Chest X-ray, PA view. Patient: 68 years old, sex M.
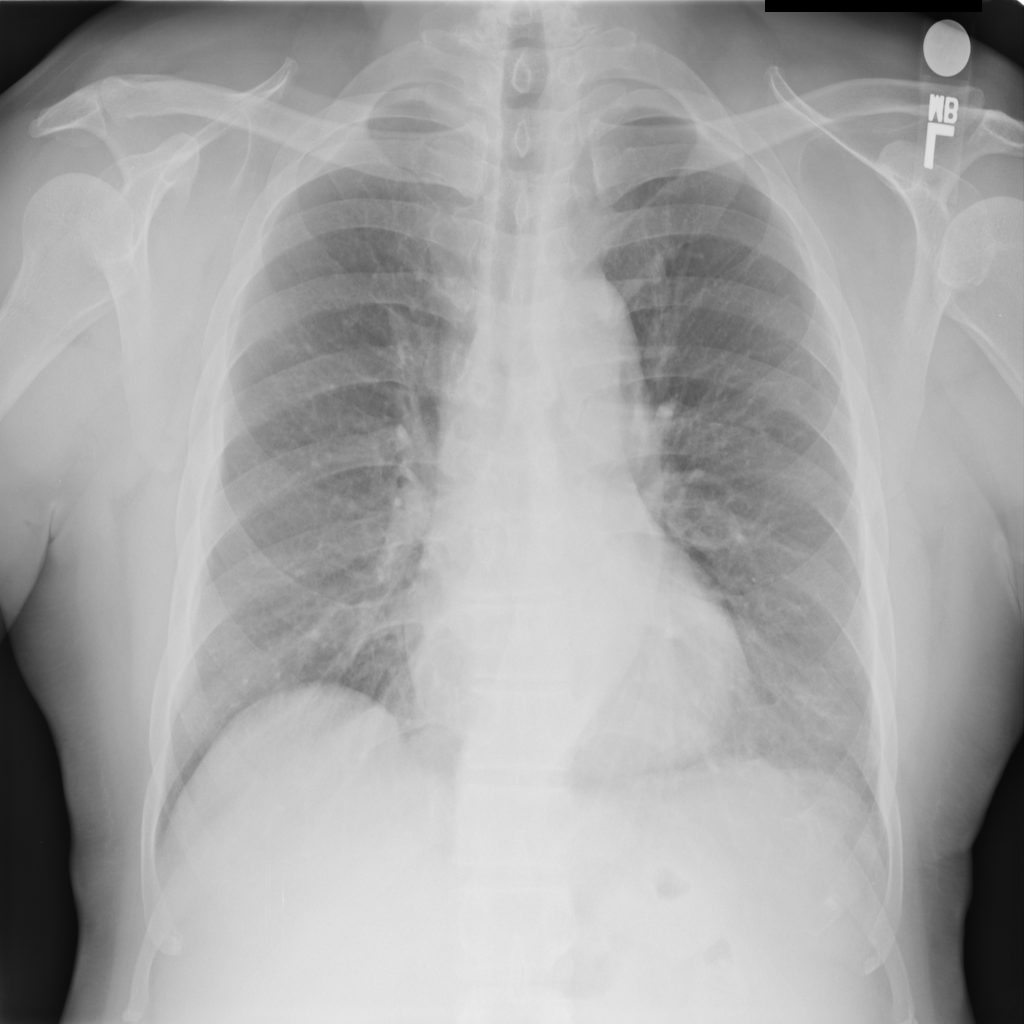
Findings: No Finding